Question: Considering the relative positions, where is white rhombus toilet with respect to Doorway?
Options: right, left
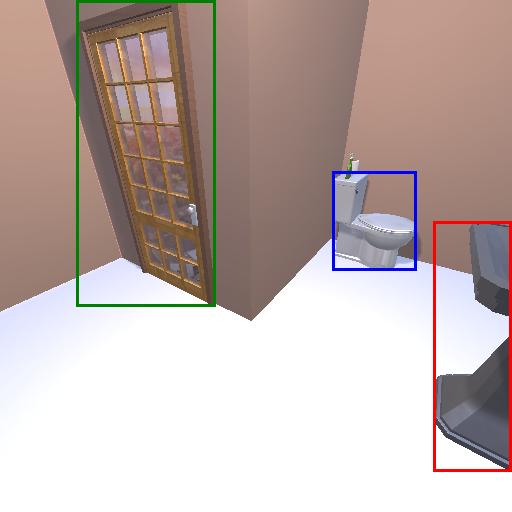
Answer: right